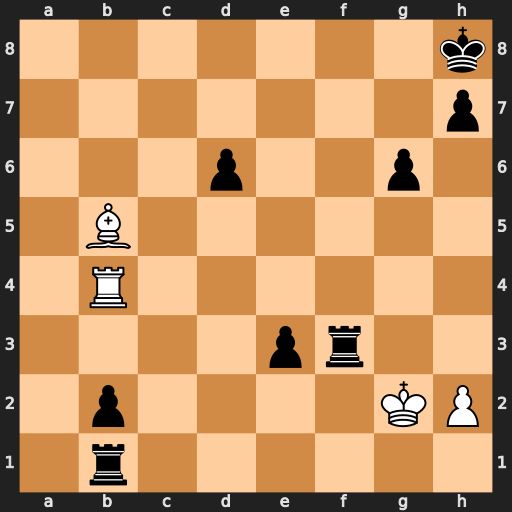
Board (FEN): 7k/7p/3p2p1/1B6/1R6/4pr2/1p4KP/1r6
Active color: w
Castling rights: -
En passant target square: -
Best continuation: Kxf3 Rd1 Rxb2